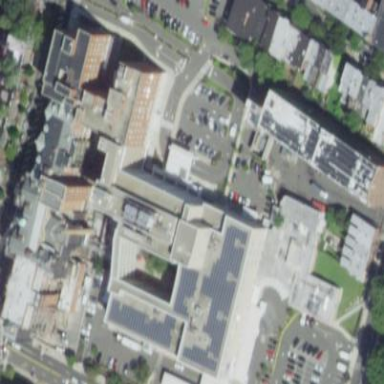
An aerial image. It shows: Healthcare facility identified as hospital.